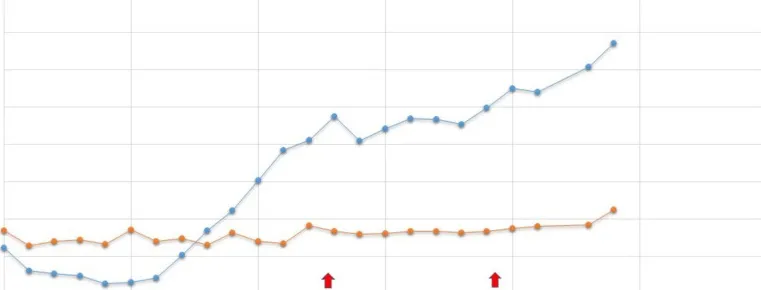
Platelet Trend in relation to Rituximab treatment.
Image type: pathology (immunostaining)